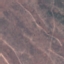
Label: HerbaceousVegetation